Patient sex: F
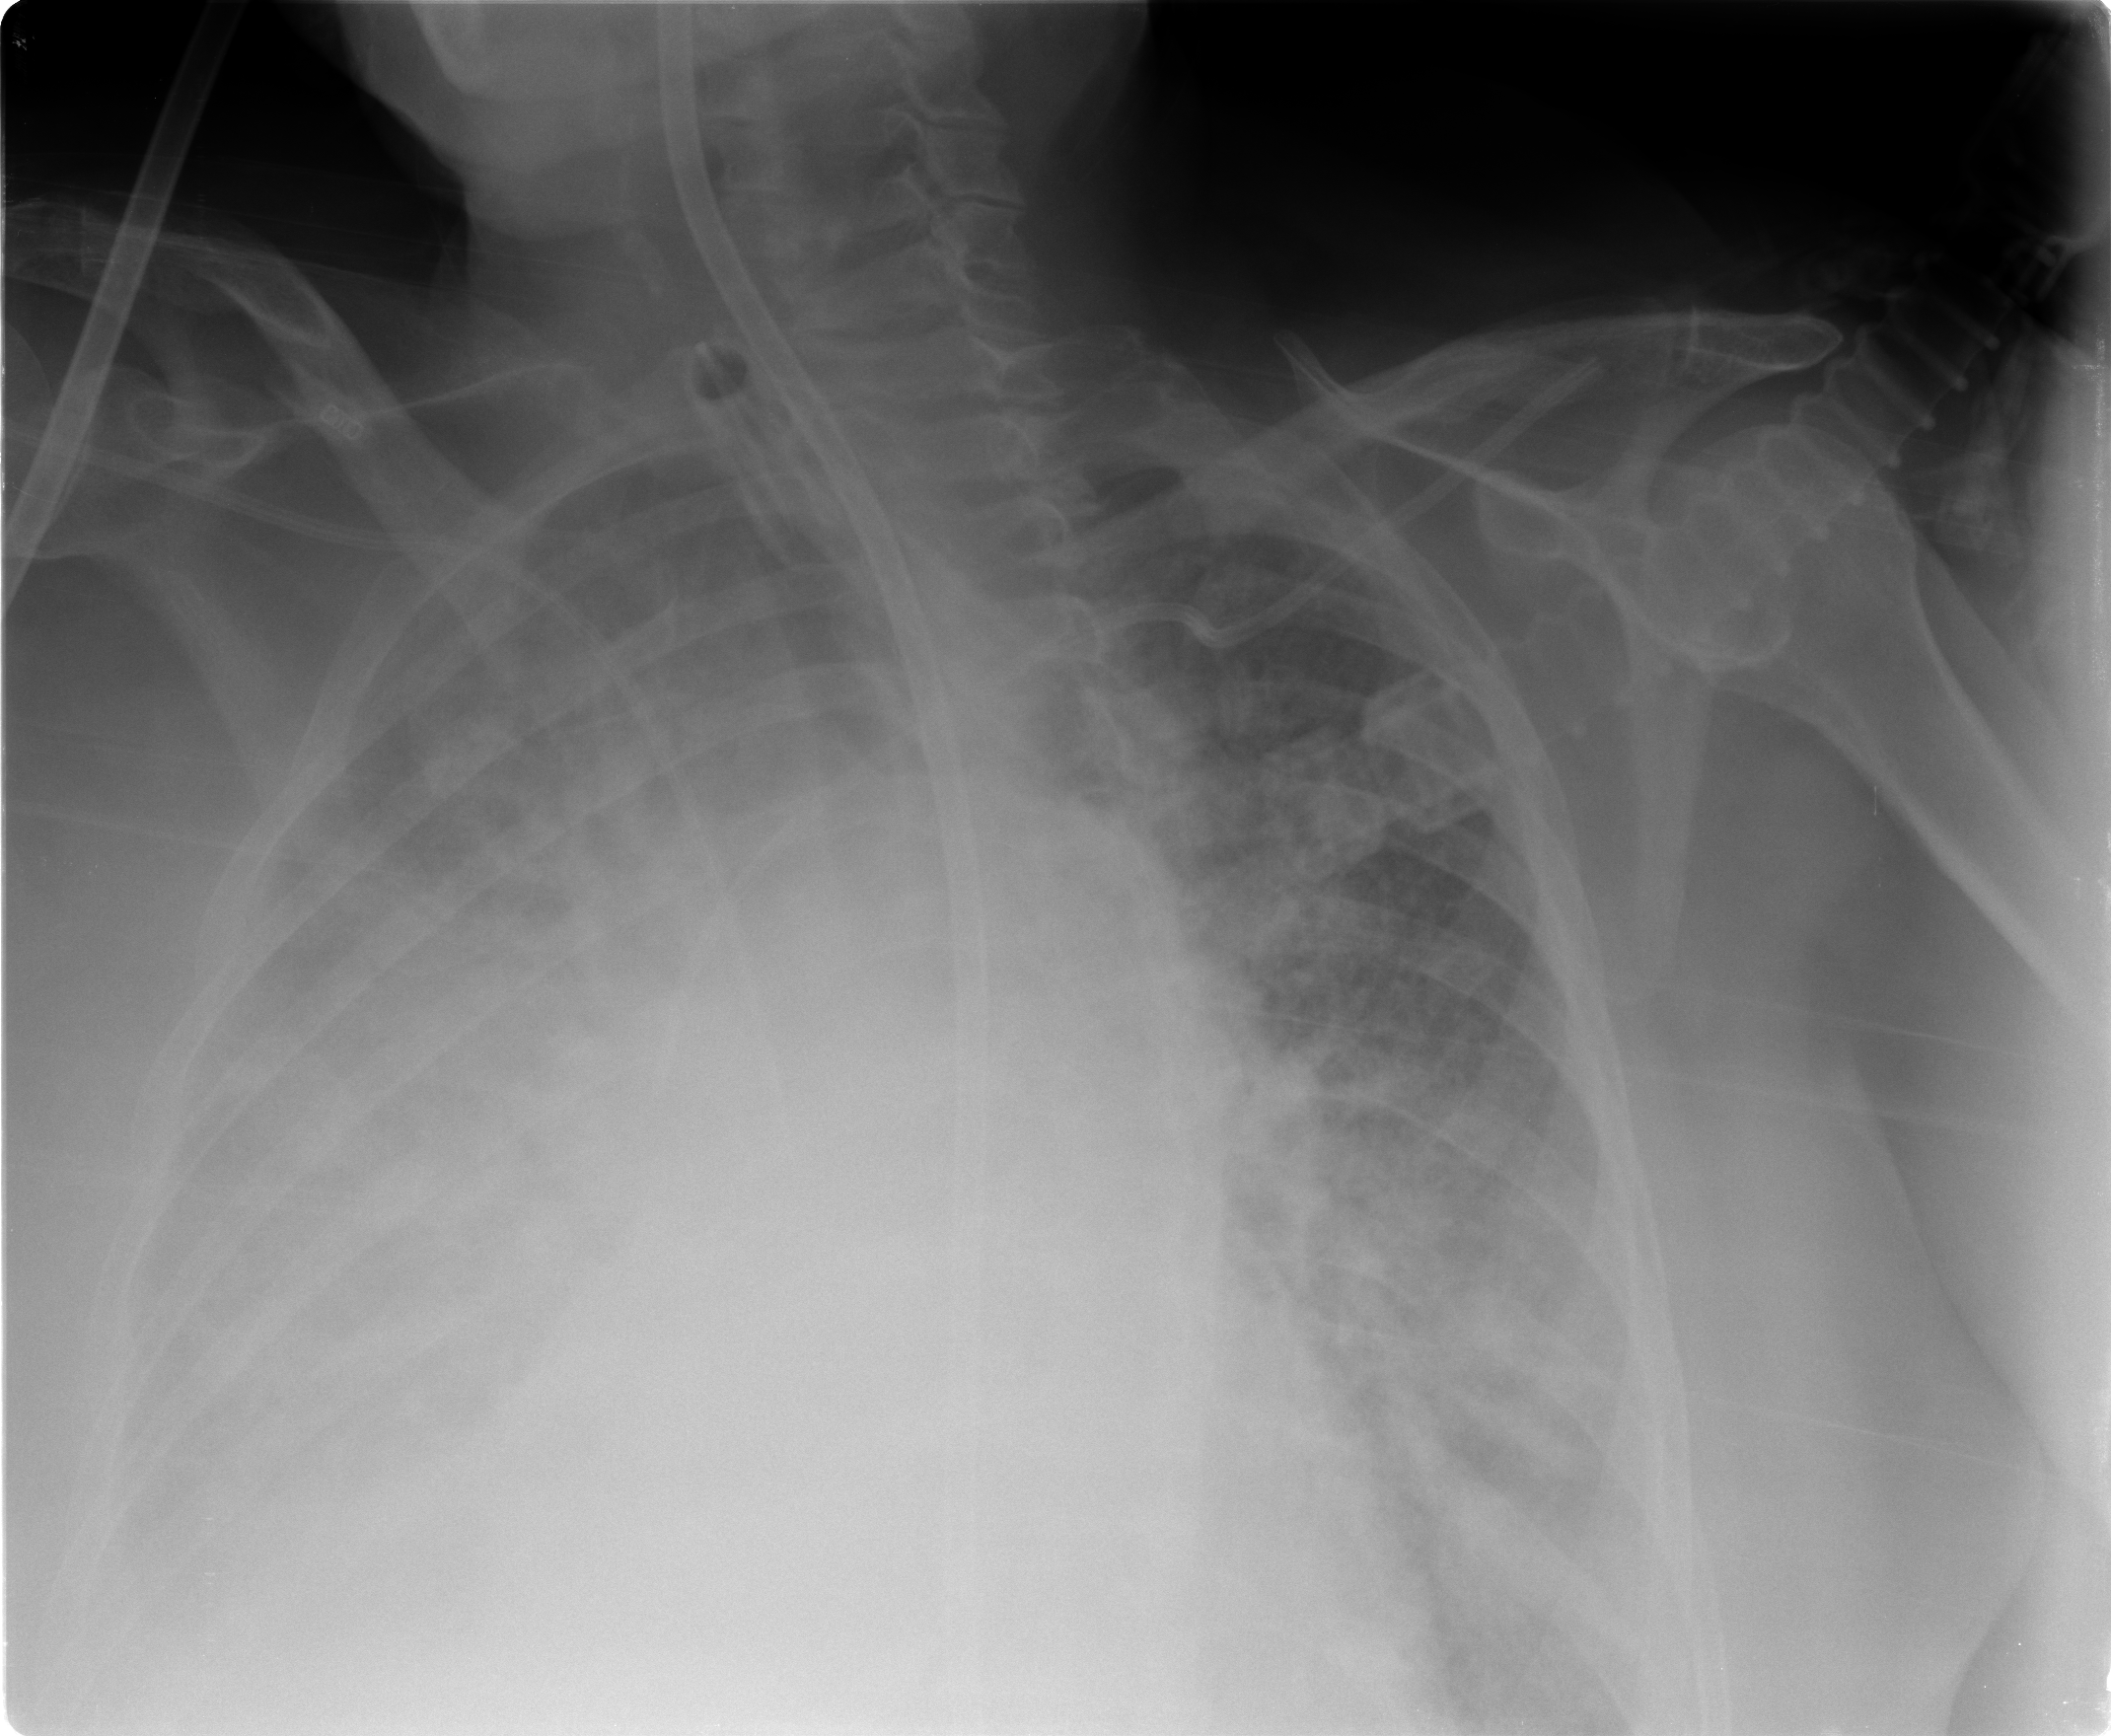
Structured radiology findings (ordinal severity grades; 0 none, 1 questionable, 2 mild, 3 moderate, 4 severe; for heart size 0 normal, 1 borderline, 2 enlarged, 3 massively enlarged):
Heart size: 2
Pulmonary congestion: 3
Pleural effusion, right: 2
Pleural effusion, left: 0
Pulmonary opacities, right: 4
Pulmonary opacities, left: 3
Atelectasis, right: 3
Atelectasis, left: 3